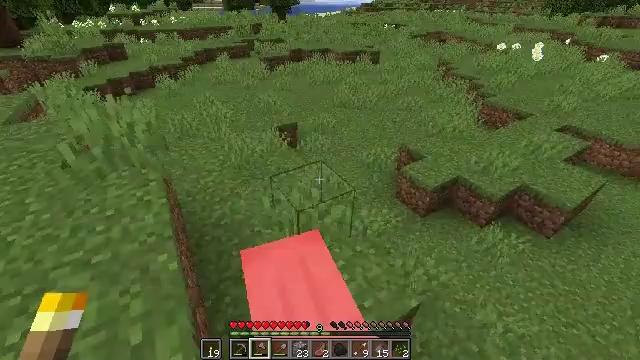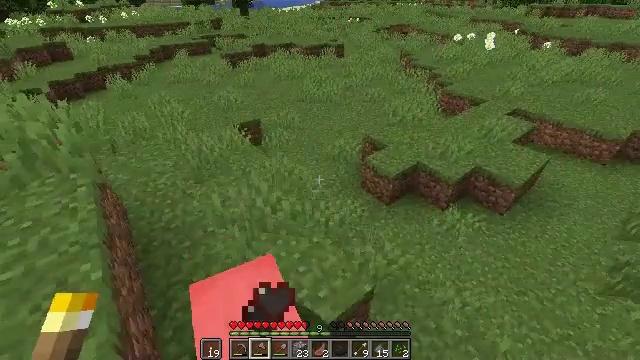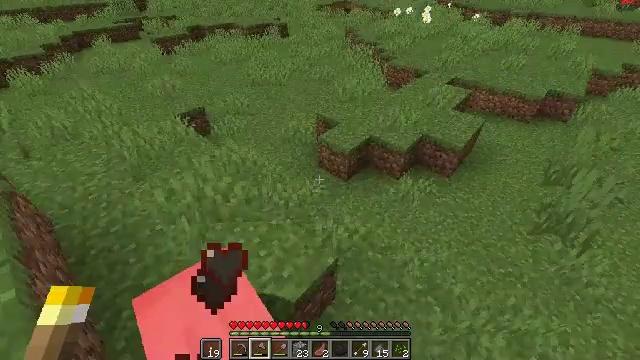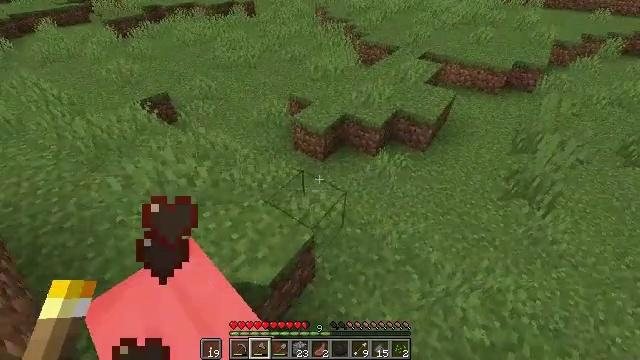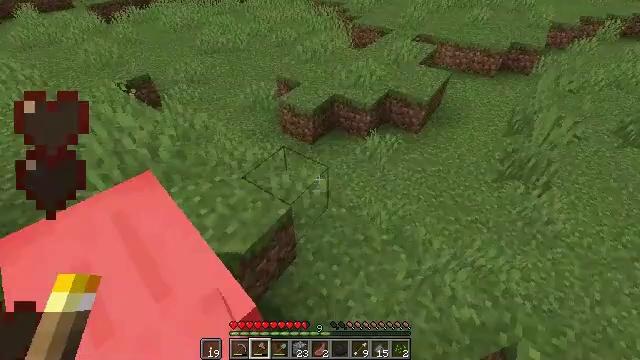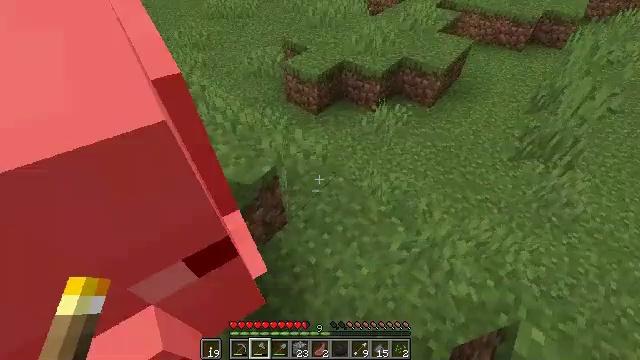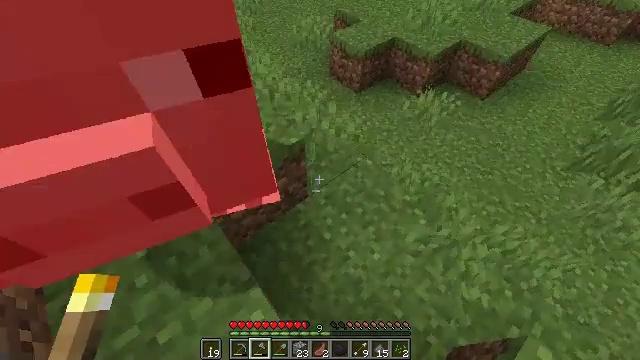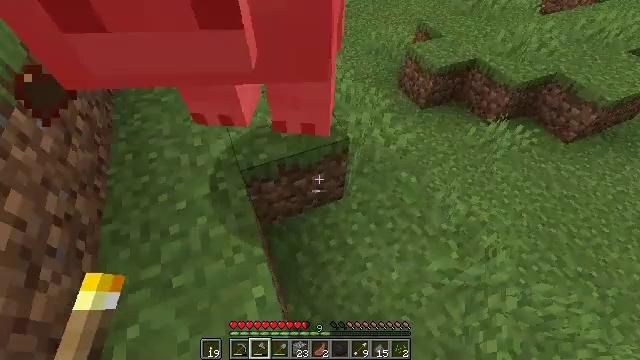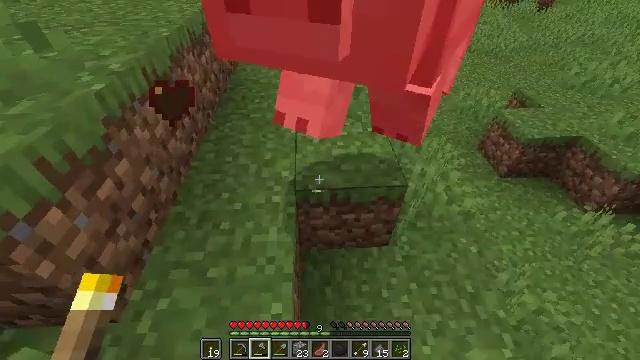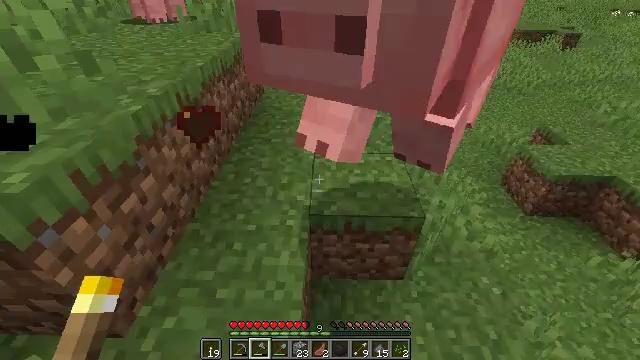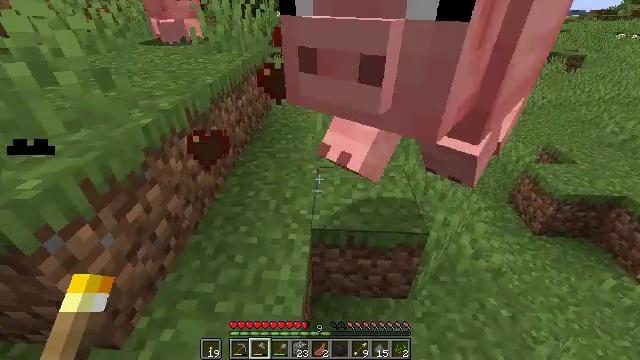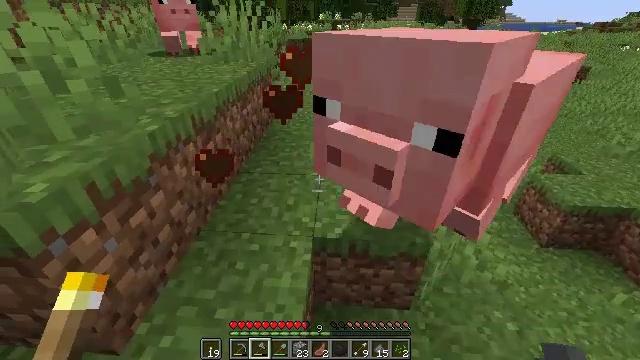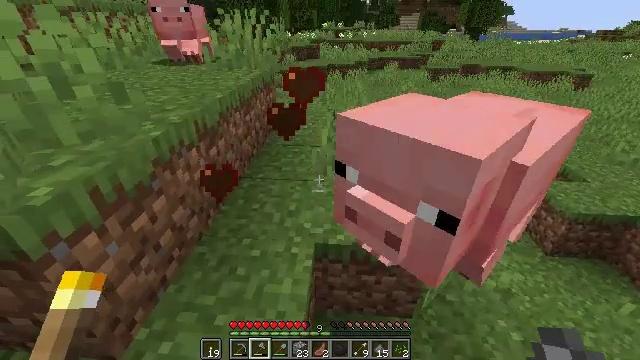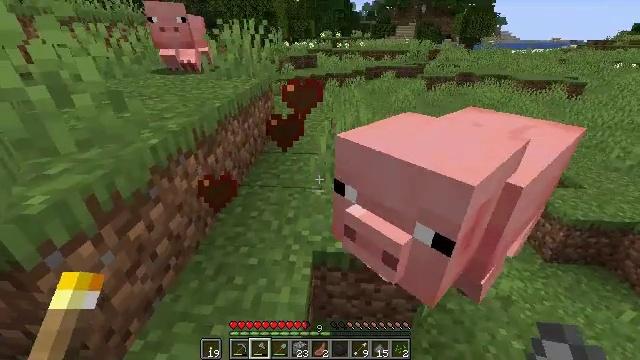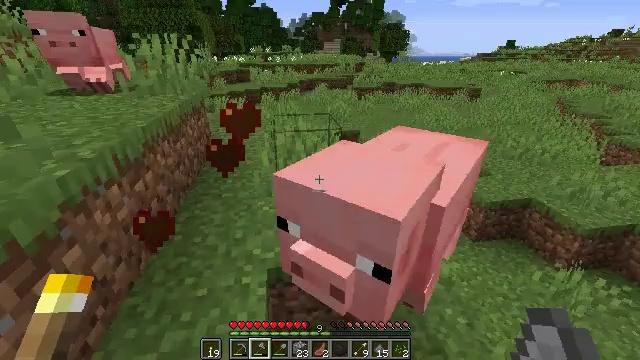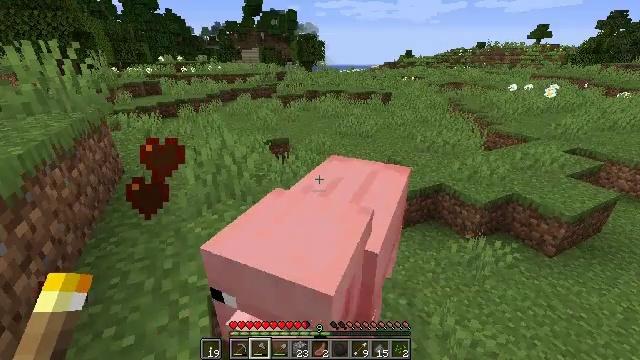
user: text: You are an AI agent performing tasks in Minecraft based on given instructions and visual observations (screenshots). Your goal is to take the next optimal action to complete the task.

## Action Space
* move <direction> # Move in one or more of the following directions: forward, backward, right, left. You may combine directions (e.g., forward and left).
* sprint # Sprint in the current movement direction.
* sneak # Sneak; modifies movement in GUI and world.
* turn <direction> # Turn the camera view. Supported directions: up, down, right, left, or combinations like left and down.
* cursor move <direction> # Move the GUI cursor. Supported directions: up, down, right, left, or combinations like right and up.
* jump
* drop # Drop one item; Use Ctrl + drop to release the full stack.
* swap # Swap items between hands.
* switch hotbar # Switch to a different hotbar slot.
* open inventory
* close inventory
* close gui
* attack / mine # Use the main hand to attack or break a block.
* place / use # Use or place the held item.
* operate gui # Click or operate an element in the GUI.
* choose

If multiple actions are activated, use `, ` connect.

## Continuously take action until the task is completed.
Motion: motion action
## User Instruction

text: Kill mobs.
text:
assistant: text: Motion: move right, turn right
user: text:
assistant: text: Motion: move right, turn right and down
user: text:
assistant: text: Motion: move right, turn right and down
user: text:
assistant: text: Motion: move right, turn down
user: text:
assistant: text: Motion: turn left and down
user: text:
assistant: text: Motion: turn left and down
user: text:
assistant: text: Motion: turn left
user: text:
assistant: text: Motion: turn left and up
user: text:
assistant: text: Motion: turn left and up
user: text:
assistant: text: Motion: turn left and up
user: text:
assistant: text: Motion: turn left and up
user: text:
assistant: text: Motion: turn up
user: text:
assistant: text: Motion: turn up
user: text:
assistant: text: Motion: turn right and up
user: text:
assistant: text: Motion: turn right and up, attack / mine
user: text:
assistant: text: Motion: attack / mine
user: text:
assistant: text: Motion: attack / mine
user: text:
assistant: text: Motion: turn right and down
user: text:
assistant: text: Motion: turn right and down
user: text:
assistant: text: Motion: no_op
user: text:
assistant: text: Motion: turn left
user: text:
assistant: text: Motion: no_op
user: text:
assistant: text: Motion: no_op
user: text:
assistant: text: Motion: turn left
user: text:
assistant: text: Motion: turn left
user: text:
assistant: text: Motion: turn left and up
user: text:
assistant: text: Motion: move forward, turn left and up
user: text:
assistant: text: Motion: move forward, turn up
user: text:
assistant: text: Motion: move forward, sprint, turn left and up
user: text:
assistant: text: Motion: move forward, sprint, turn left and up